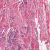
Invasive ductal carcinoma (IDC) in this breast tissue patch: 1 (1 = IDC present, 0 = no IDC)